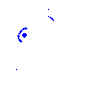
Particle: proton